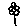
Label: flower